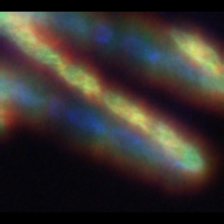
Taxon: Lauderia_Hemiaulus
Group: Diatoms